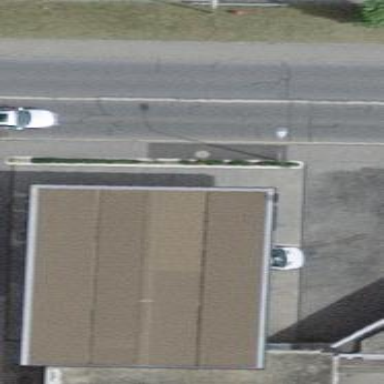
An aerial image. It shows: Fuel amenity located on the roof of building.